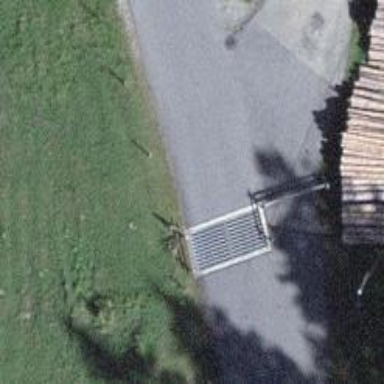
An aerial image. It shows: Cattle grid barrier.